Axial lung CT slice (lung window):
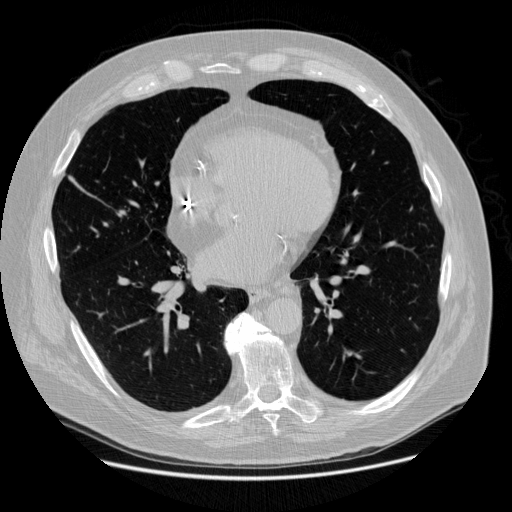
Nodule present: no